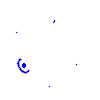
Particle: electron